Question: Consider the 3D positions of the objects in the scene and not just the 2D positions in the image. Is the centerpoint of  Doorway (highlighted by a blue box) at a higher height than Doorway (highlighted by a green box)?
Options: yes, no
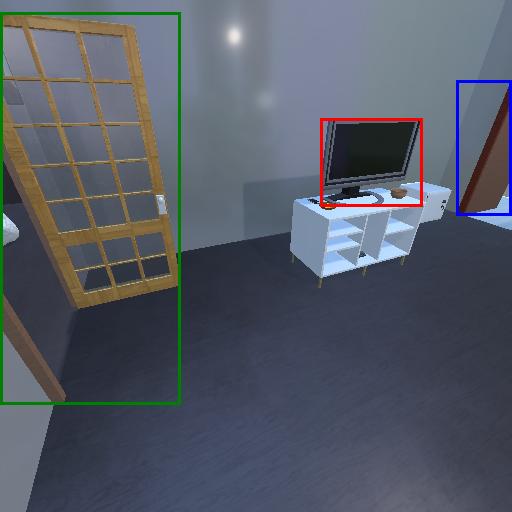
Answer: yes